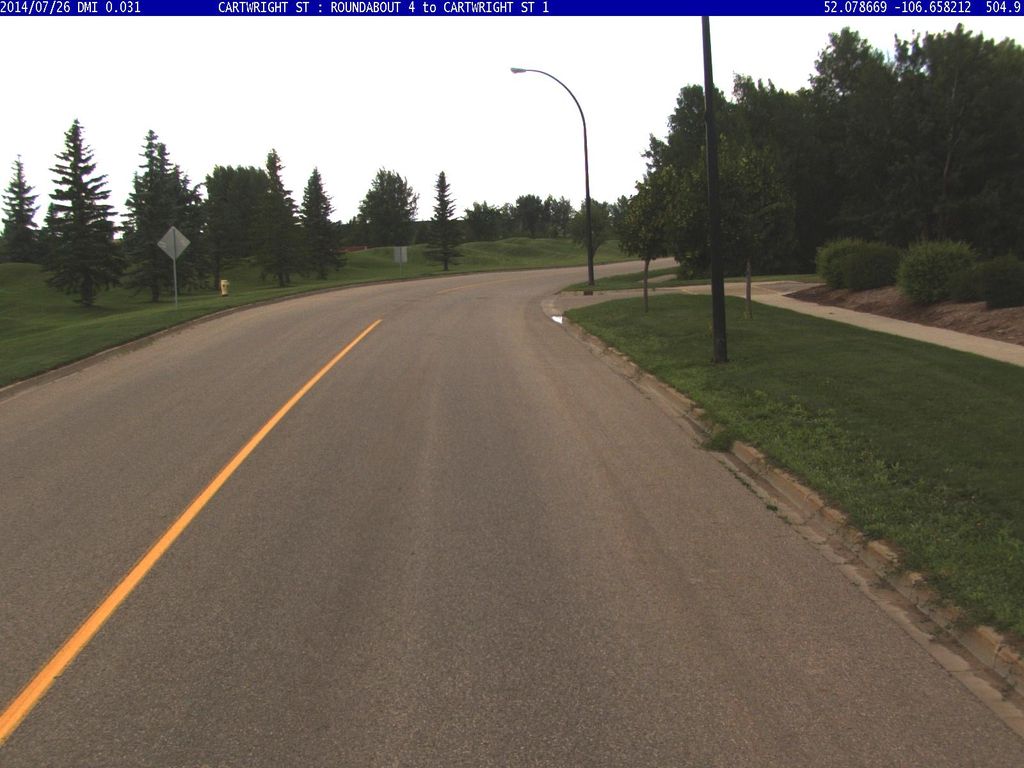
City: saskatoon